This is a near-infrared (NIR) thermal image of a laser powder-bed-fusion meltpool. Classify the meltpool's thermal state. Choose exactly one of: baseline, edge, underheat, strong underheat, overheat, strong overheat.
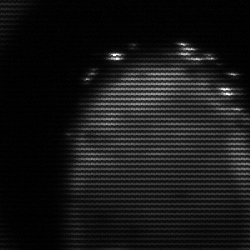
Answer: edge